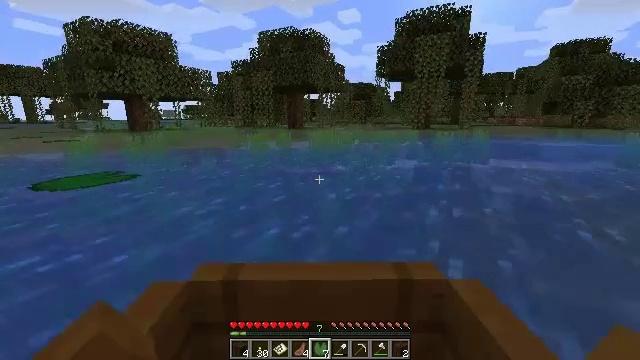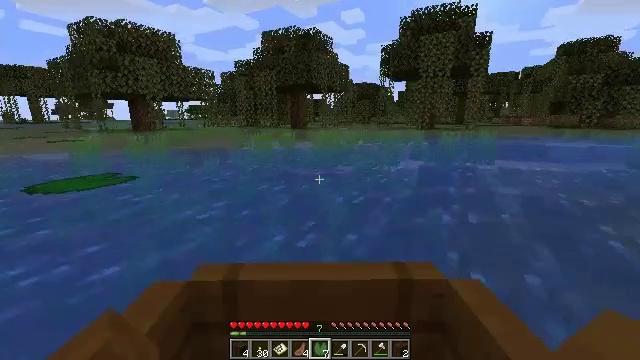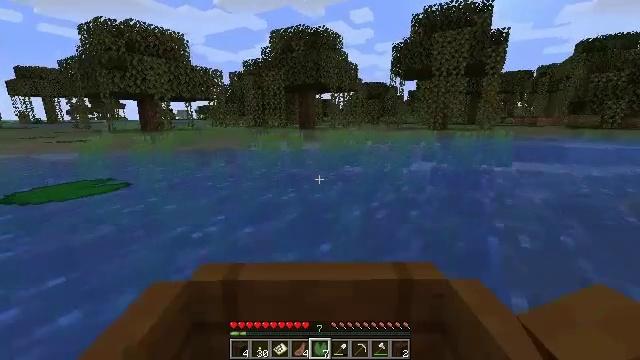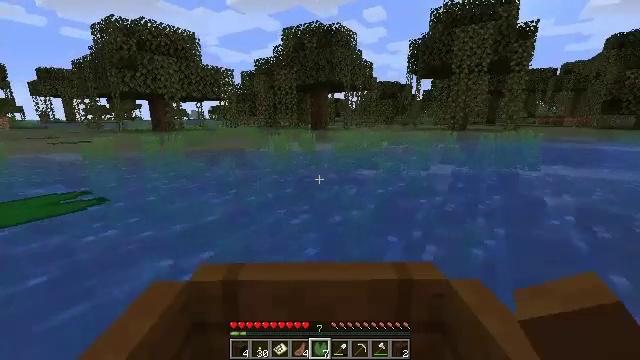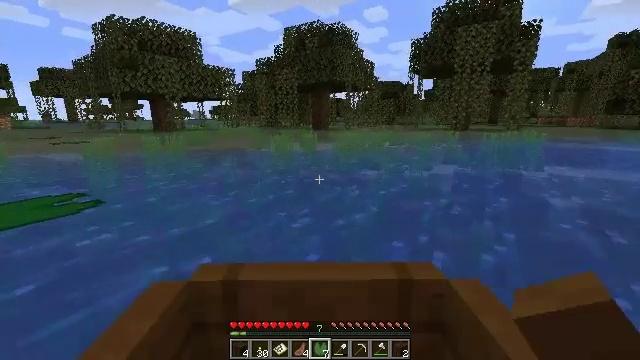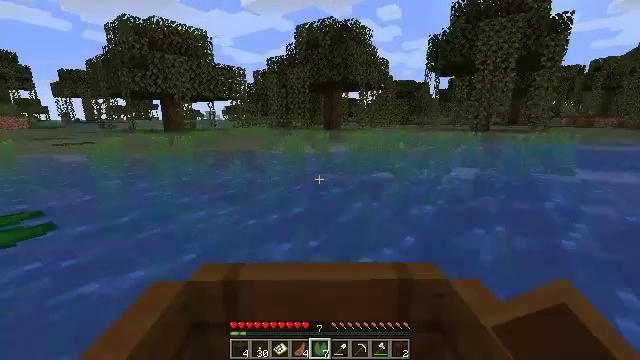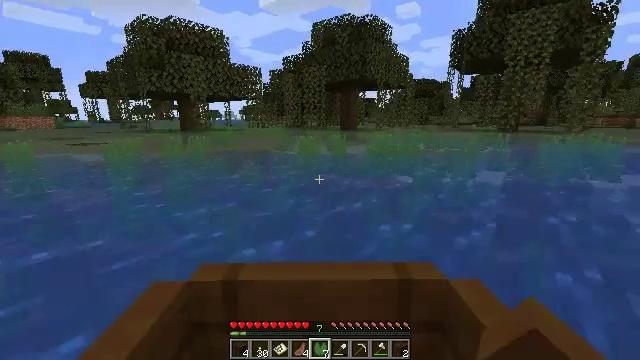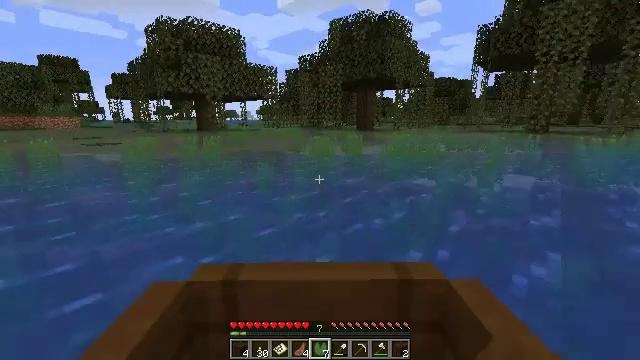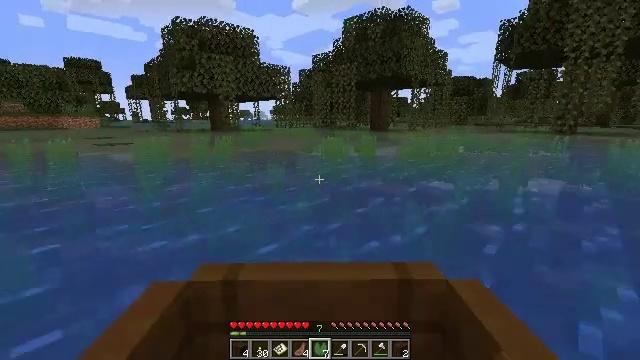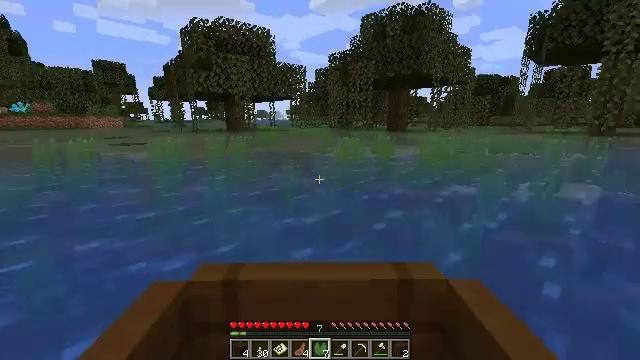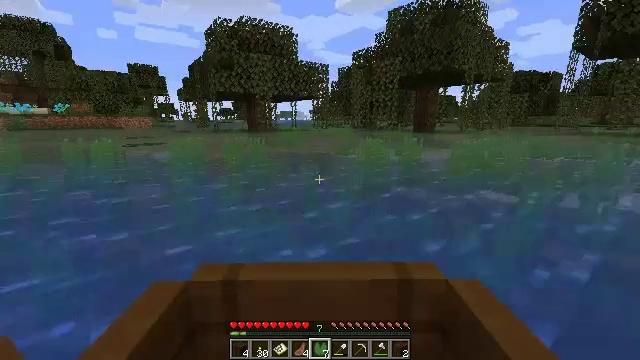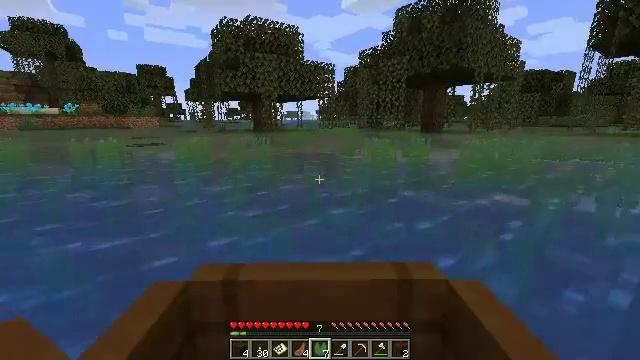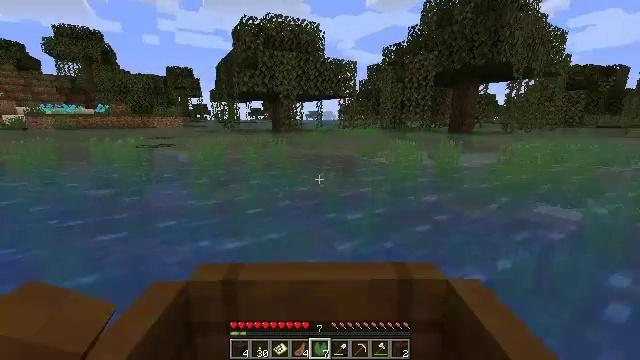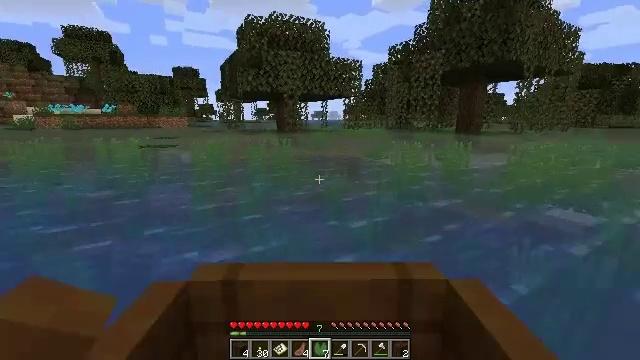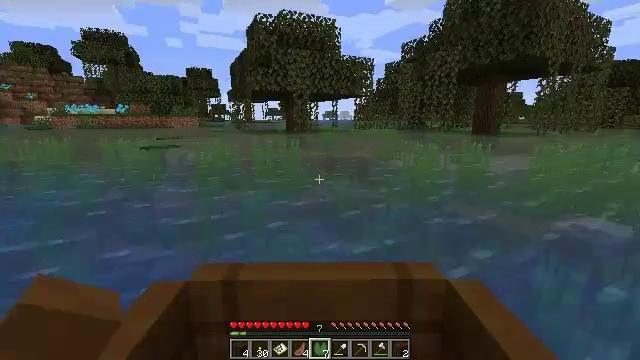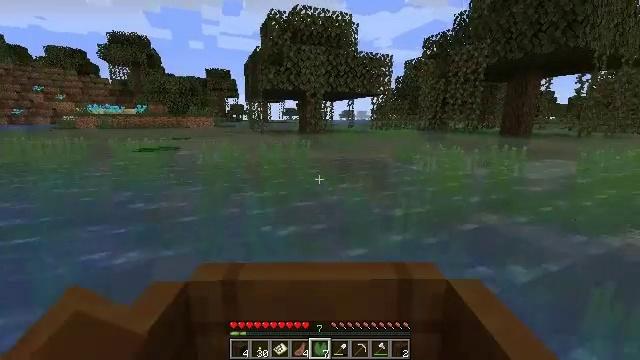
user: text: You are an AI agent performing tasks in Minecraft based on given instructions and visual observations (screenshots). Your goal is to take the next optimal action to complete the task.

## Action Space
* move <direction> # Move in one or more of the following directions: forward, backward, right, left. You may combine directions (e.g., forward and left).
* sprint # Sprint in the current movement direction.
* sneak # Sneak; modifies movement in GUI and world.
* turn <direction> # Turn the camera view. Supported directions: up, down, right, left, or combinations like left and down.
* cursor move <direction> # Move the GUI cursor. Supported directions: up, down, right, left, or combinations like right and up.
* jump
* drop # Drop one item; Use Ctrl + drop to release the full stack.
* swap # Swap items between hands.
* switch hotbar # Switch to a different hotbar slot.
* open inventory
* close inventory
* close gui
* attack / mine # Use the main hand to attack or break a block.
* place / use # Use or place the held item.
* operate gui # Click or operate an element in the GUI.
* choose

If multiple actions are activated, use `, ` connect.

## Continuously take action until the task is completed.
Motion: motion action
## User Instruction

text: Harvest sugar cane from the plant.
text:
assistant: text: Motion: move forward
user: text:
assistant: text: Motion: move forward
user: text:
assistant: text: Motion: move forward
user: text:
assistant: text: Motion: move forward and move left
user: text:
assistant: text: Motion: move forward and move left
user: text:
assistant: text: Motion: move forward and move left
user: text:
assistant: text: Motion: move forward and move left
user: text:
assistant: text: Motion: move forward
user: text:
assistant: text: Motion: move forward
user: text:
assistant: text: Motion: move forward
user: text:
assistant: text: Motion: move forward
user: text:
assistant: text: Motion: move forward
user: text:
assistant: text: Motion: move forward
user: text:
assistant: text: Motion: move forward
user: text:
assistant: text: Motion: move forward
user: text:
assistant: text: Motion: move forward and move right
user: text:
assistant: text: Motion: move forward and move right
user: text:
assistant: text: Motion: move forward and move right
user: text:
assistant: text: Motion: move forward
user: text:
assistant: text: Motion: move forward
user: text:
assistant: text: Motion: move forward
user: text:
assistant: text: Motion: move forward
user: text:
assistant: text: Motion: move forward
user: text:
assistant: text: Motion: move forward
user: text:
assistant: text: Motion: move forward
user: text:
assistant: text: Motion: move forward
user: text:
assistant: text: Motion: move forward
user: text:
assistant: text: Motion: move forward
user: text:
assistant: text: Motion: move forward
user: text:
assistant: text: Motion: move forward